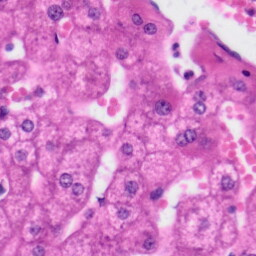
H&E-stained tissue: Liver